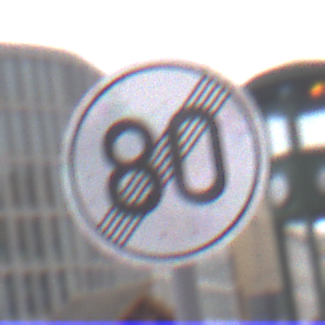
Verkehrszeichen: EndeGeschwindigkeit80
Umgebung: Outdoor, Urban
Tageszeit: MorningAfternoon
Wetter: Overcast
Licht: Natural
Jahreszeit: NotSpecified
Kontrast: LowContrast